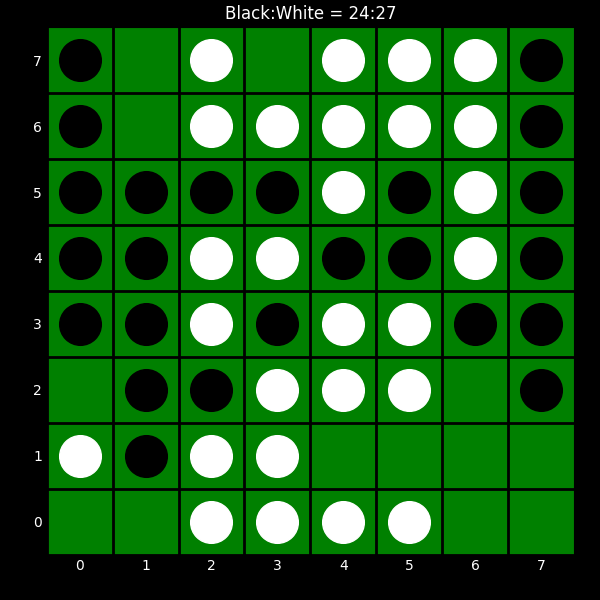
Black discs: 24
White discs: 27